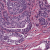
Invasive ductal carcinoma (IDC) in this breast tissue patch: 1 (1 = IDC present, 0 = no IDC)